Field crop: tomato
Growth stage: 2
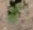
Species: solanum